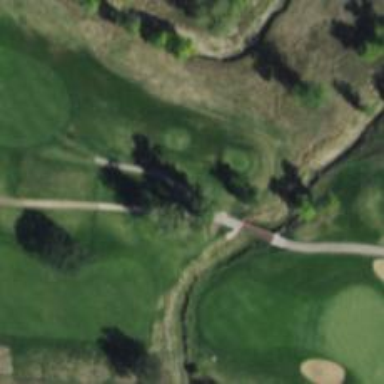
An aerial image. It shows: Service road used as golf cart path.